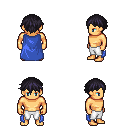
a pixel art fantasy rpg character, male body template, human, tanned skin, blue cape, white pants, raven short bangs hairstyle, four views (front, back, left, right), 2x2 character sprite sheet, small pixel art, hard edges, no anti-aliasing